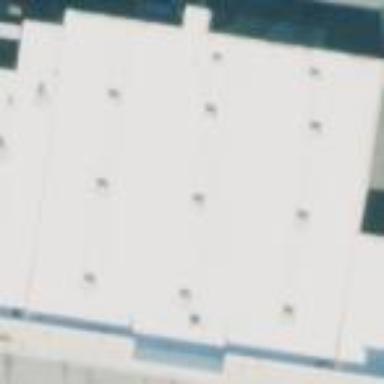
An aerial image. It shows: Building.